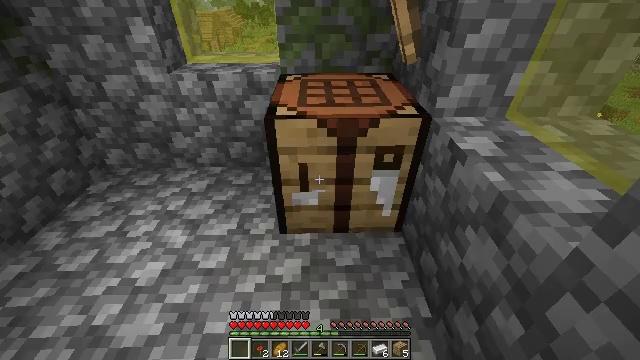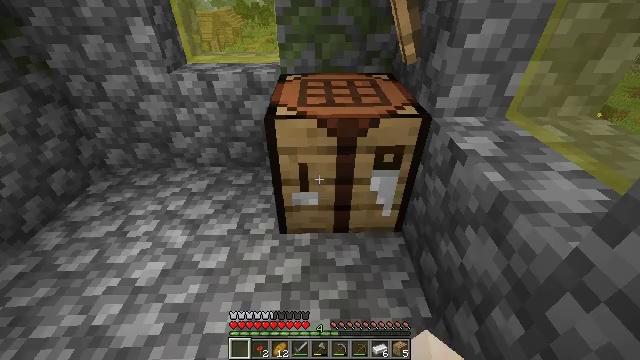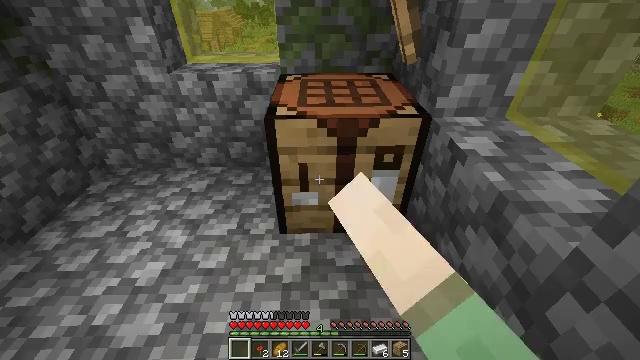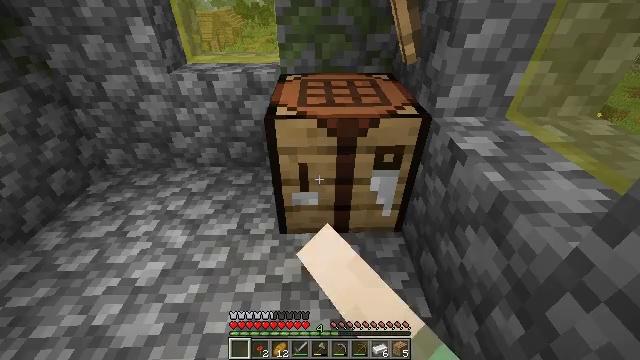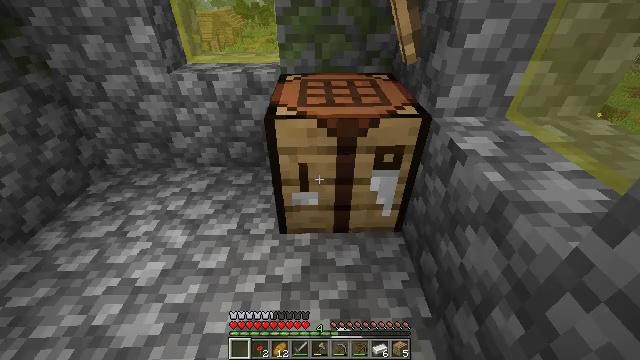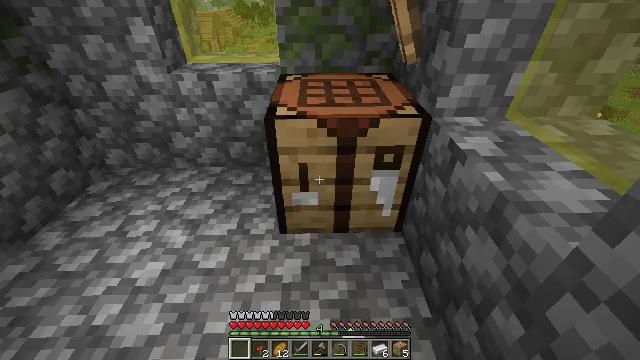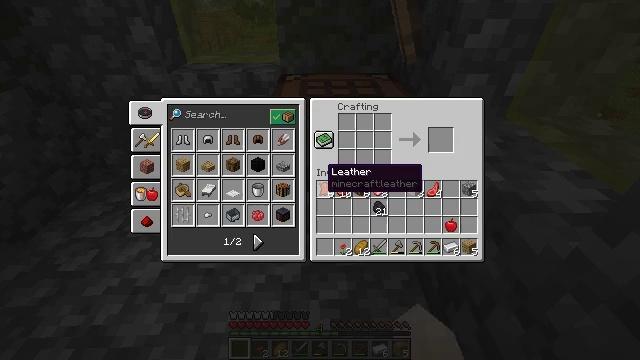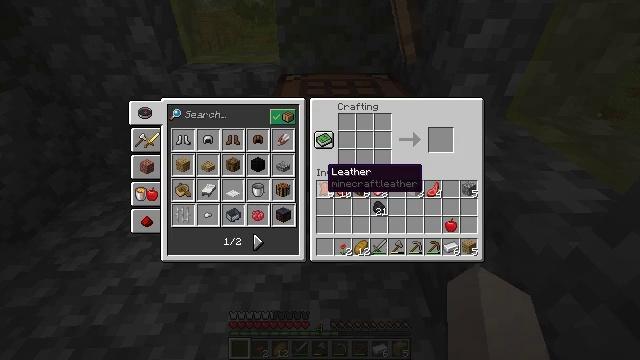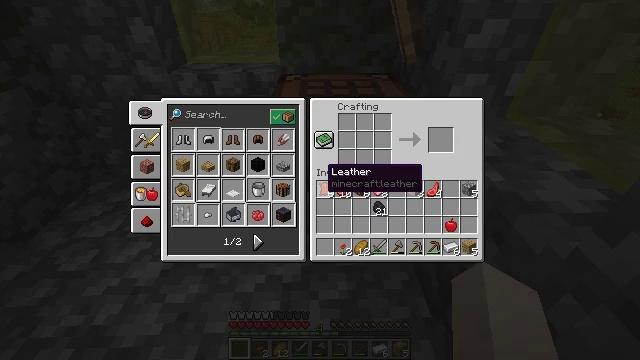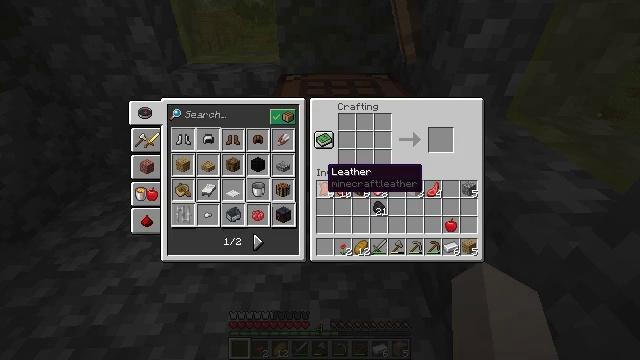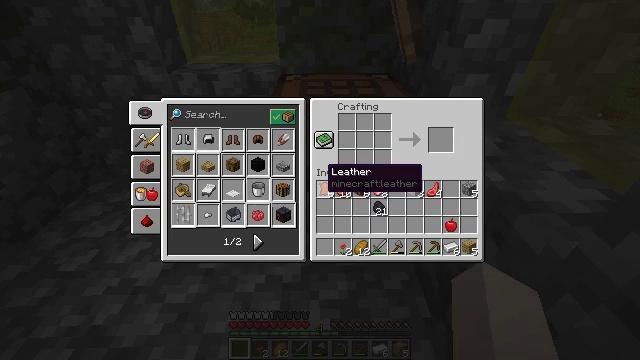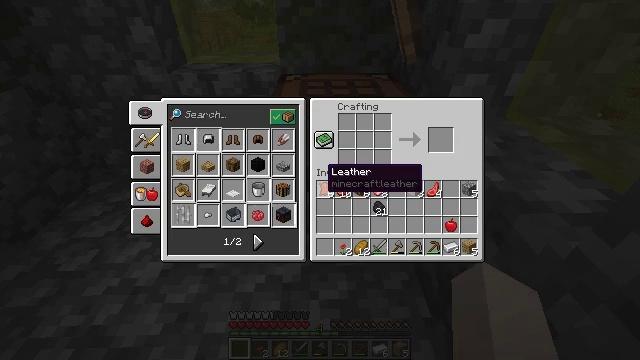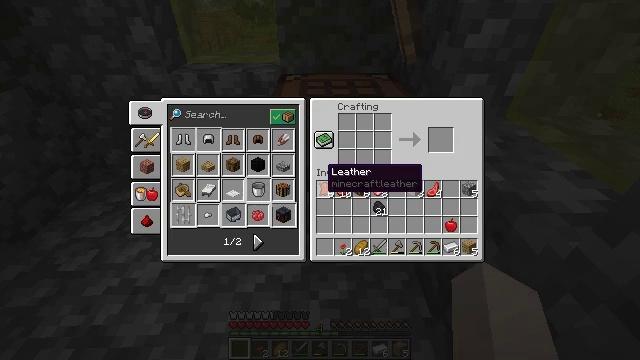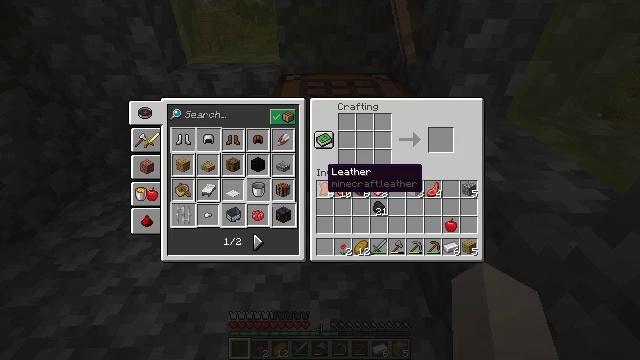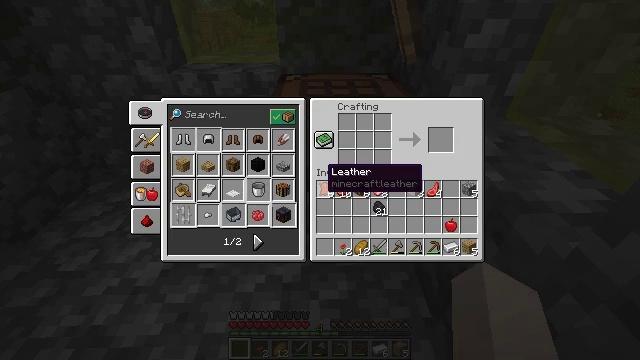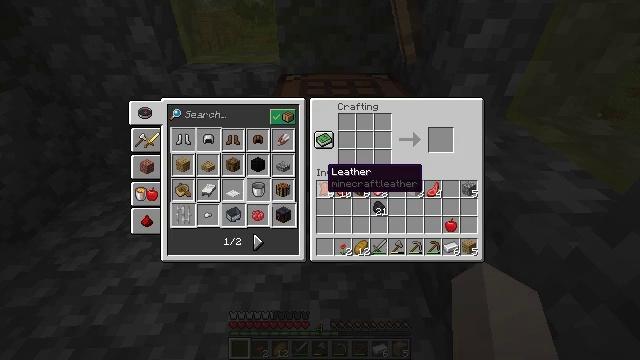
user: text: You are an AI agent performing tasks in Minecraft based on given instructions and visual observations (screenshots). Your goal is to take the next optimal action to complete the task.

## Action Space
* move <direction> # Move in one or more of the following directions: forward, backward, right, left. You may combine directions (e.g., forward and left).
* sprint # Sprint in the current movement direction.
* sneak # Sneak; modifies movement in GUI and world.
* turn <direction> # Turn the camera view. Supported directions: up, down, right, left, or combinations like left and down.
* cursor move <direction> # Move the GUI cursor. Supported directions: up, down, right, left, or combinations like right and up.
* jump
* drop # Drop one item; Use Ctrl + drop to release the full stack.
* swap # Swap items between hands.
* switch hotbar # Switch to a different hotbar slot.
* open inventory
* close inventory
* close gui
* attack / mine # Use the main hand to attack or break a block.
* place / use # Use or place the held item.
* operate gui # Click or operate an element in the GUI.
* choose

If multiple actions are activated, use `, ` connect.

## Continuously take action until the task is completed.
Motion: motion action
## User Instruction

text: Open the inventory to craft red dye.
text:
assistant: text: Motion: use / place
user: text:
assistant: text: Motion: use / place
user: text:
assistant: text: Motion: no_op
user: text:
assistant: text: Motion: no_op
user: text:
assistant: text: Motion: no_op
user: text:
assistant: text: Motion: open gui
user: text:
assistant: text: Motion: no_op
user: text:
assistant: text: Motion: no_op
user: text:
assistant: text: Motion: no_op
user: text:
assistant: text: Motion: no_op
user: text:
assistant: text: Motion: no_op
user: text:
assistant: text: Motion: no_op
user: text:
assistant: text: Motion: no_op
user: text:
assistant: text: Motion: no_op
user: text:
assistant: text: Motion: no_op
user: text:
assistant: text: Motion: no_op
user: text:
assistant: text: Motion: no_op
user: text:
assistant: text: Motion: no_op
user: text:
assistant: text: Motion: no_op
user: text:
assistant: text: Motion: no_op
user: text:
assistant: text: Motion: no_op
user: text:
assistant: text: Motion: no_op
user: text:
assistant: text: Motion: no_op
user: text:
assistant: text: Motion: close gui
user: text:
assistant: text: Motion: no_op
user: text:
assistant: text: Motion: no_op
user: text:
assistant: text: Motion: no_op
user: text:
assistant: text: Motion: no_op
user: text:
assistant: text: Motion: move forward
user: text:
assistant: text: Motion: move forward